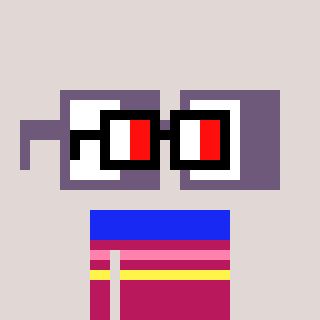
a pixel art character with square glasses with black frames and red eyes, a glasses-shaped head and a darkpink-colored body on a warm background